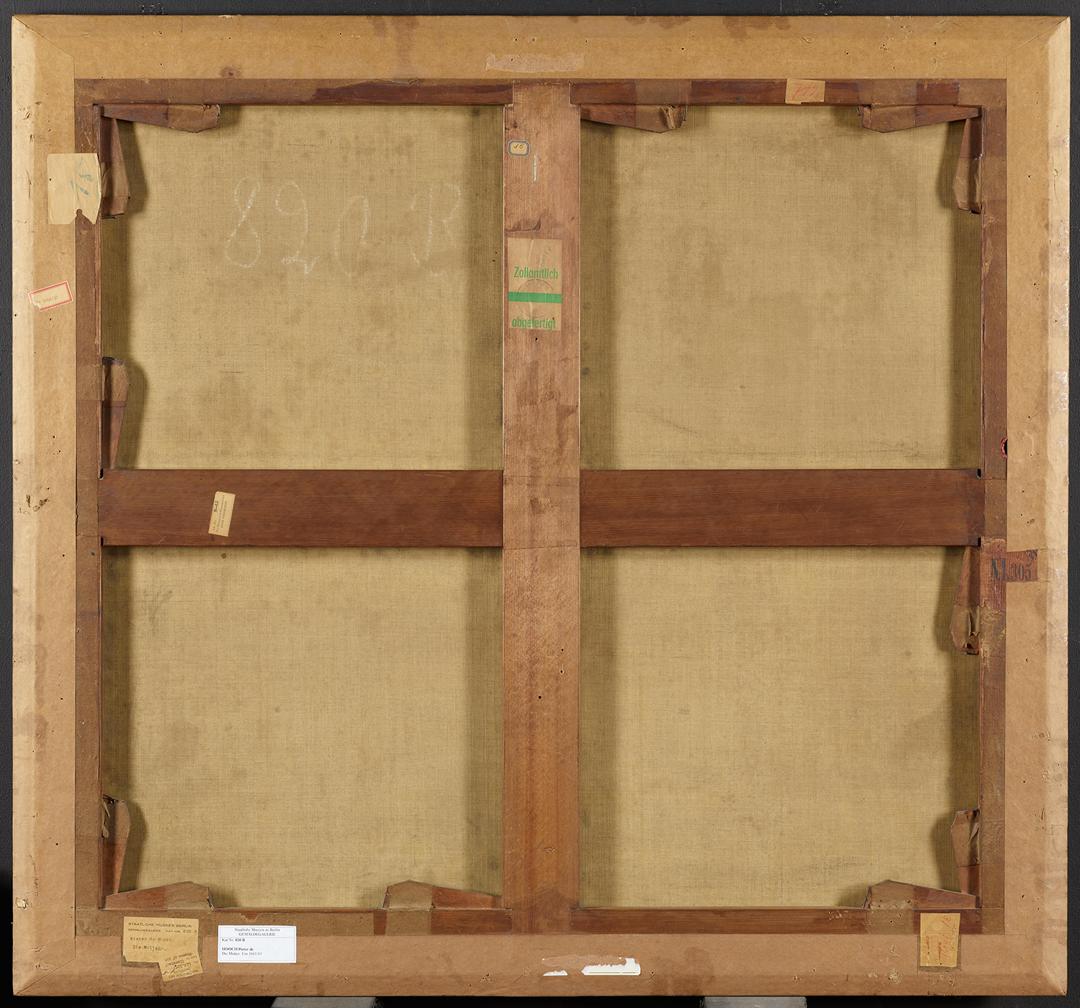
Titel: Die Mutter
Künstler: Pieter de Hooch
Standort: Berlin
Institution: Gemäldegalerie
Schlagwörter: gemälde, weiß, grün, braun, holz, kreide, rahmen, bild, schrift, papier, risse, rand, green, zahlen, brown, nagel, fracht, rückseite, buchstaben, beschriftung, leinwand, nummern, inventarnummer, quadrat, writing, letters, bespannt, quadratisch, hinweise, notes, aufkleber, chalk, canvas, alphabet, etiketten, keilrahmen, metropolitan museum of art, numbers, prints, 15, fixierung, squared, labels, pieter de hooch, provenienz, provenance, digits, ausstellungshinweise, exhibition notes, etikettreste, label remnants, holzrahmung, leimung, katalognummer, zollamtlich abgefertigt, zollamt, 820b, tr 9006/40, cleveland museum of art, staatliche gemäldesammlung berlin, kat nr. 820 b, die mutter, nl 305, audrucke, wood framing, gluing, catalogue number, customs cleared, cat no. 820 b, the mother, grüne aufschrift, 8203, m305, rückseite eines ölgemäldes, spannhölzer leinwand, holzkeile und etiketten, keilrahmen auf holz